Aerial crown-view tile of a tropical tree (Barro Colorado Island, Panama), acquired 20250915:
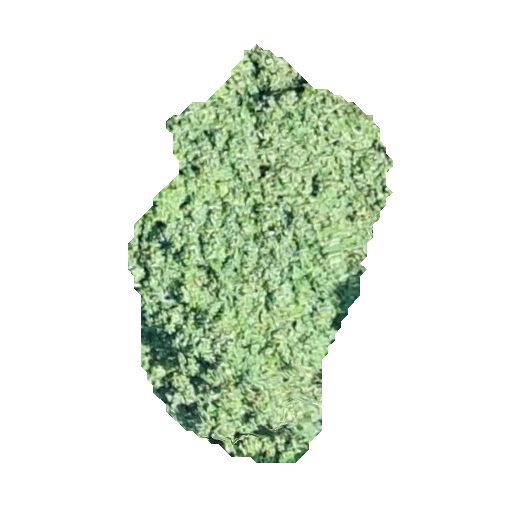
Species: Cecropia insignis
GBIF accepted scientific name: Cecropia insignis
Crown area: 104.857 m²